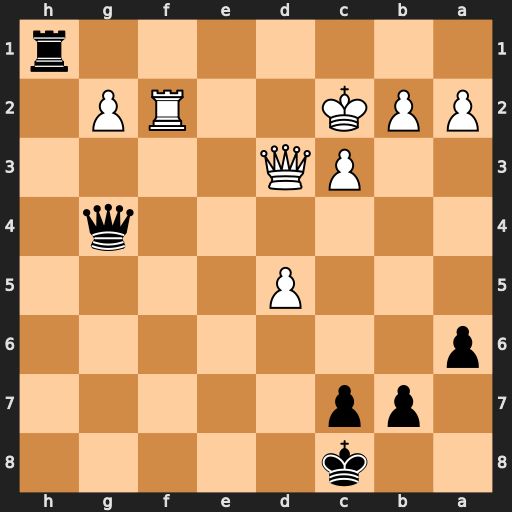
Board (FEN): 2k5/1pp5/p7/3P4/6q1/2PQ4/PPK2RP1/7r
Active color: b
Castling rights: -
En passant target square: -
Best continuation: Qa4+ Kd2 Rd1+ Ke2 Rxd3